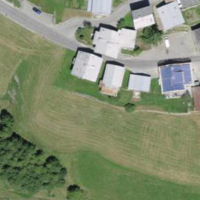
EUNIS habitat code: 24
Species observed at this site:
Pholcus phalangioides
Centaurea scabiosa
Phalangium opilio